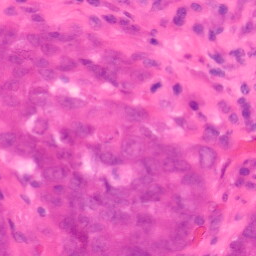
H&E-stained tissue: Colon